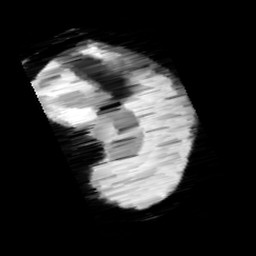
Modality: minIP
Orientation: sagittal
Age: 11
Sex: male
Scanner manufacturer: siemens
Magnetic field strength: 3 T
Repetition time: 0.027 s
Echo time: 0.02 s